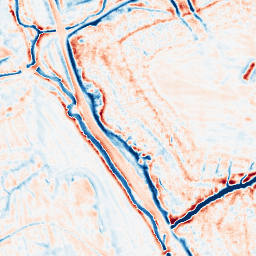
Category: edge_preserving
Decomposition family: bilateral
Decomposition parameters: d: 15
sigma_color: 150
sigma_space: 150
Upsampling method: cubic_catmull_rom
Upsampling parameters: scale: 8
Upsampling scale: 8